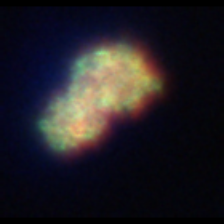
Taxon: Unknown_detritus
Group: Unknown